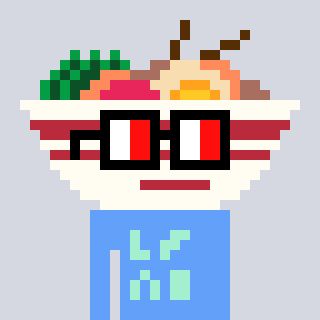
a pixel art character with square glasses with black frames and red eyes, a noodles-shaped head and a blue-colored body on a cool background